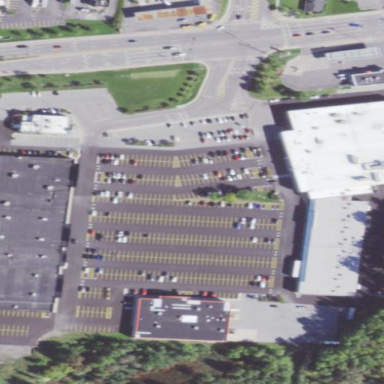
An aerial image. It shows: Retail area.